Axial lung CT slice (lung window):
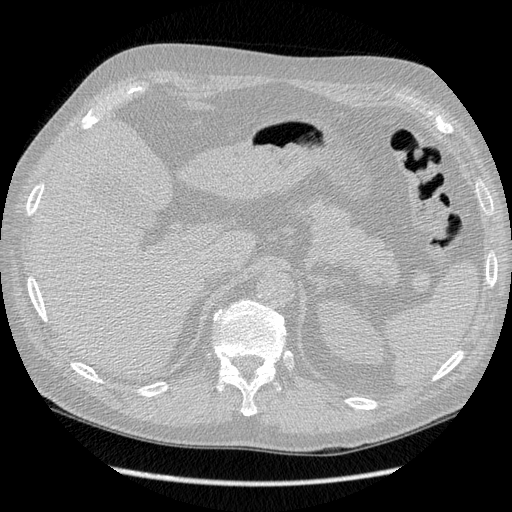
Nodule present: no